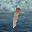
Label: 1